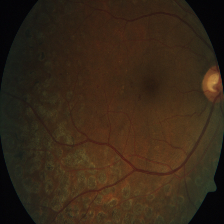
Diabetic retinopathy grade: Severe